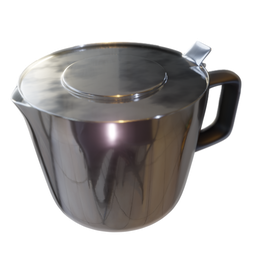
Label: tools